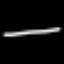
Label: line